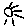
Label: sun